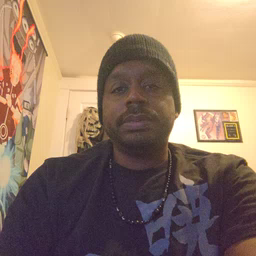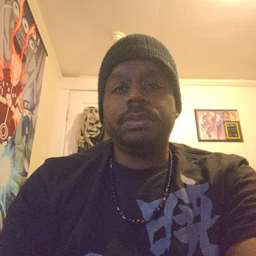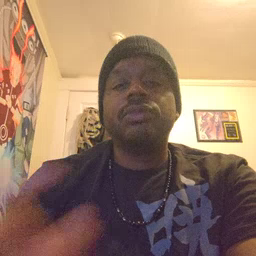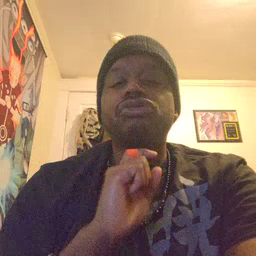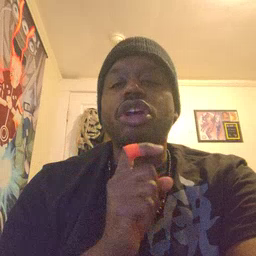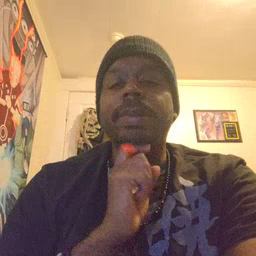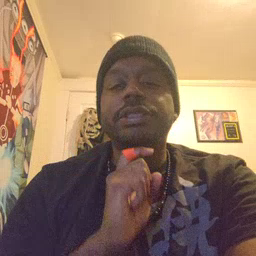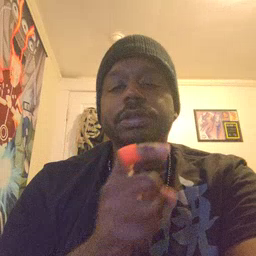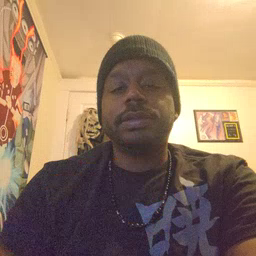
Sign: garbage